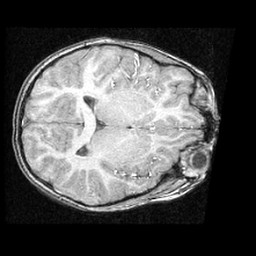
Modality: T1w
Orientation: axial
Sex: female
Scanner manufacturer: ge
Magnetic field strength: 1.5 T
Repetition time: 21 s
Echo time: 0.008 s